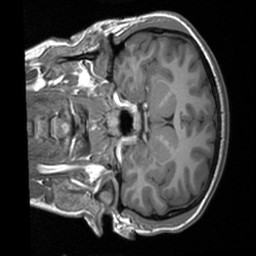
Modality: T1w
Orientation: coronal
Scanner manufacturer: siemens
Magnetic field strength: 3 T
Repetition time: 1.9 s
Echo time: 0.00226 s